Field crop: maize
Growth stage: 2
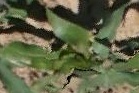
Species: maize